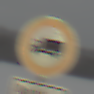
Verkehrszeichen: VerbotFuerKraftfahrzeugeUeberDreiKommaFuenfTonnen
Zusatzzeichen unten: SonstigeFahrzeugePersonengruppenFrei1
Umgebung: Outdoor, Nature
Tageszeit: MorningAfternoon
Wetter: Overcast
Licht: Natural
Jahreszeit: Winter
Kontrast: LowContrast